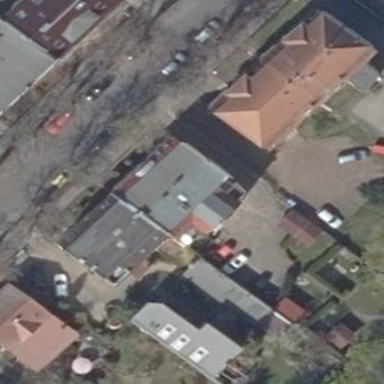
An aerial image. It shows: Apartments housed in building with gambrel roof.